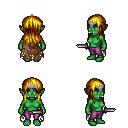
a pixel art fantasy rpg character, female body template, orc, green skin, brown tattered cape, magenta pants, blonde unkempt hairstyle, purple tiara, dagger, four views (front, back, left, right), 2x2 character sprite sheet, small pixel art, hard edges, no anti-aliasing